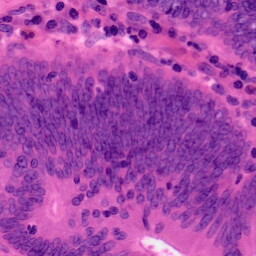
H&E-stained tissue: Colon